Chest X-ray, AP view. Patient: 23 years old, sex F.
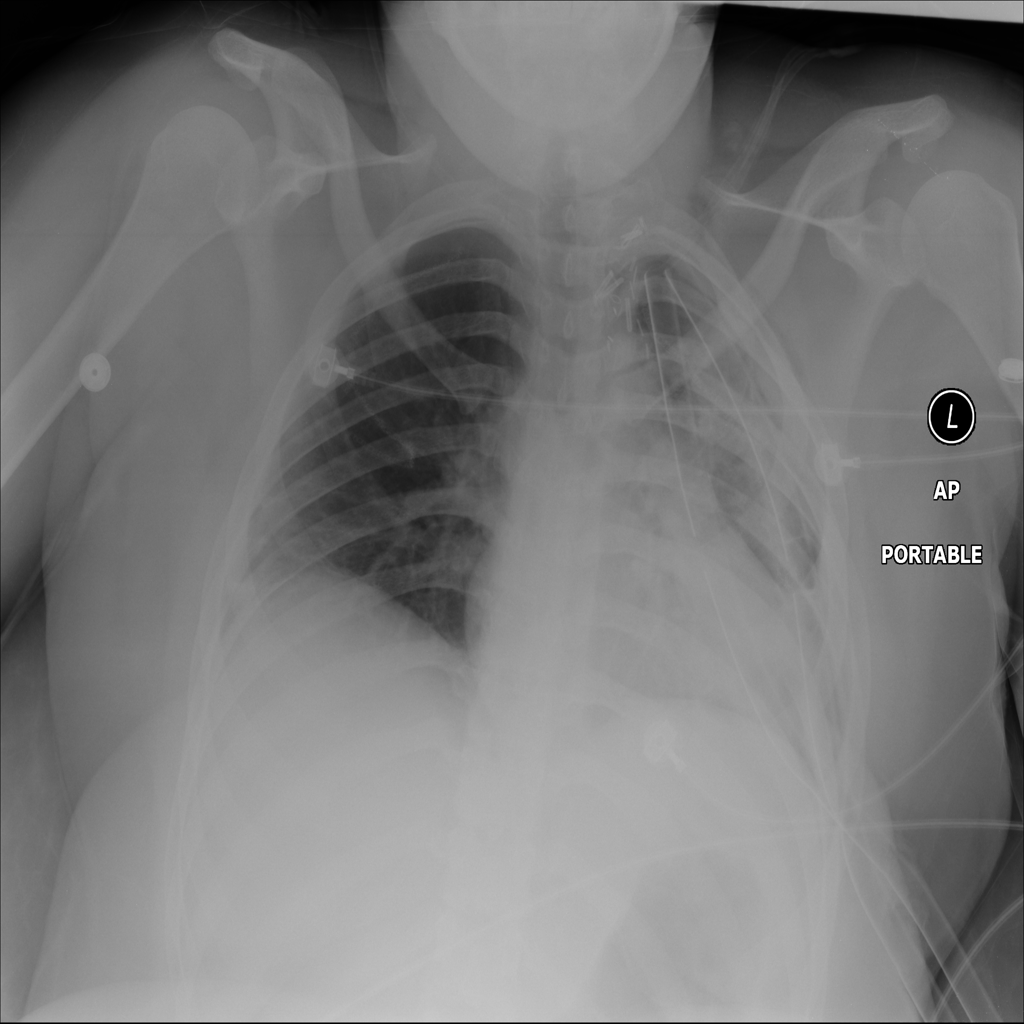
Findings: Atelectasis